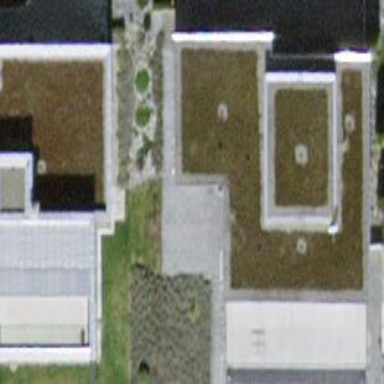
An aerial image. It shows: Building.